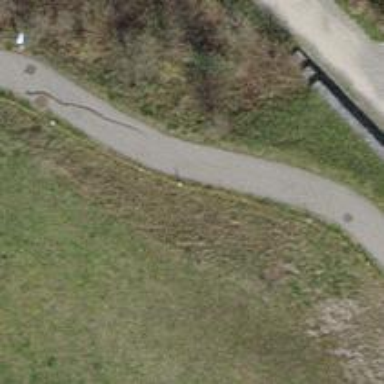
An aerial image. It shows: Path with asphalt surface that includes ford.